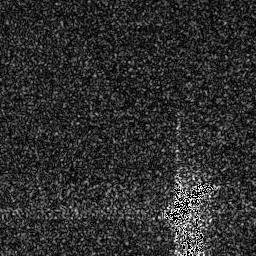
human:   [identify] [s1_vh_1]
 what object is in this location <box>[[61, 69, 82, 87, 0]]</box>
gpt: <ref>1 large ship at the bottom right</ref>